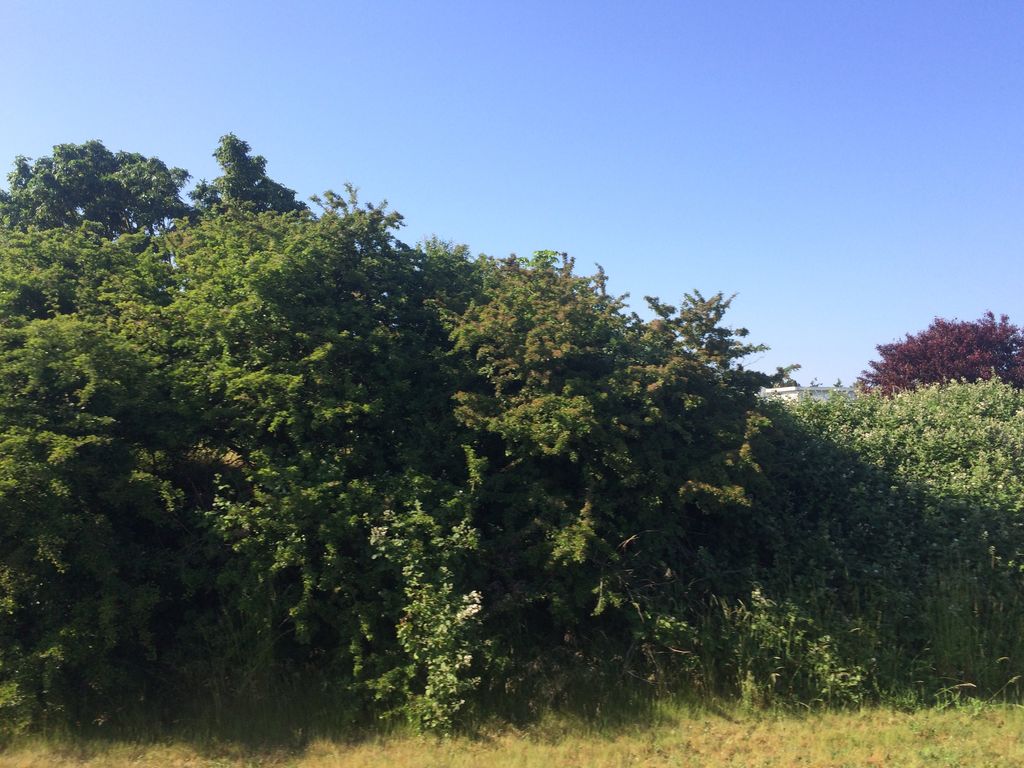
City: victoria